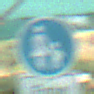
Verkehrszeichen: Gehweg
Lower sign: HinweisDurchVerbaleAngabe2
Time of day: MorningAfternoon
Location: Roofed (Special)
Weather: PartlyCloudy
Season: NotSpecified
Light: Natural